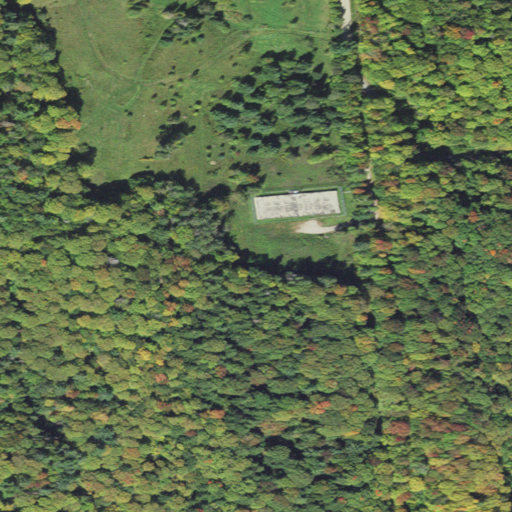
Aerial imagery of mountain in Vermont named Vail Hill containing deciduous forest, pasture, mixed forest, open development, and low intensity development